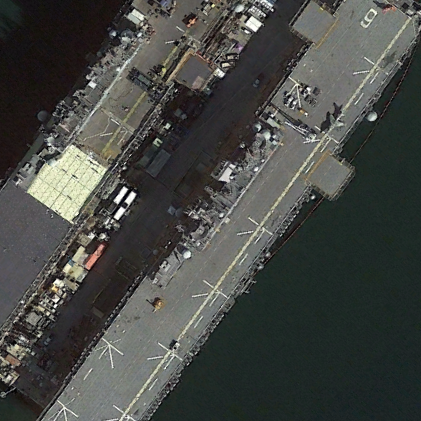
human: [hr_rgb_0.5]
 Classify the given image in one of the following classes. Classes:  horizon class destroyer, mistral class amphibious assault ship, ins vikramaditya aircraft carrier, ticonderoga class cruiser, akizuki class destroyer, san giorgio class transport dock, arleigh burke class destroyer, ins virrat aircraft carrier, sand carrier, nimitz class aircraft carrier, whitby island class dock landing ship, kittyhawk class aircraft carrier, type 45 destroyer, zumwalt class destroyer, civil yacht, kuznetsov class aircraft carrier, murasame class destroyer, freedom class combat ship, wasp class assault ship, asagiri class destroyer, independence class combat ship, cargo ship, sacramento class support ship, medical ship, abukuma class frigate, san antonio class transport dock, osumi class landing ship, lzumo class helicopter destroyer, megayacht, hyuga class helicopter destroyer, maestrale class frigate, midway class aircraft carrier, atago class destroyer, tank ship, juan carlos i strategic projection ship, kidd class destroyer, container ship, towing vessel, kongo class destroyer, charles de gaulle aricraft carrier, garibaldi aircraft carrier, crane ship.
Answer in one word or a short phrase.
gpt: Wasp class assault ship